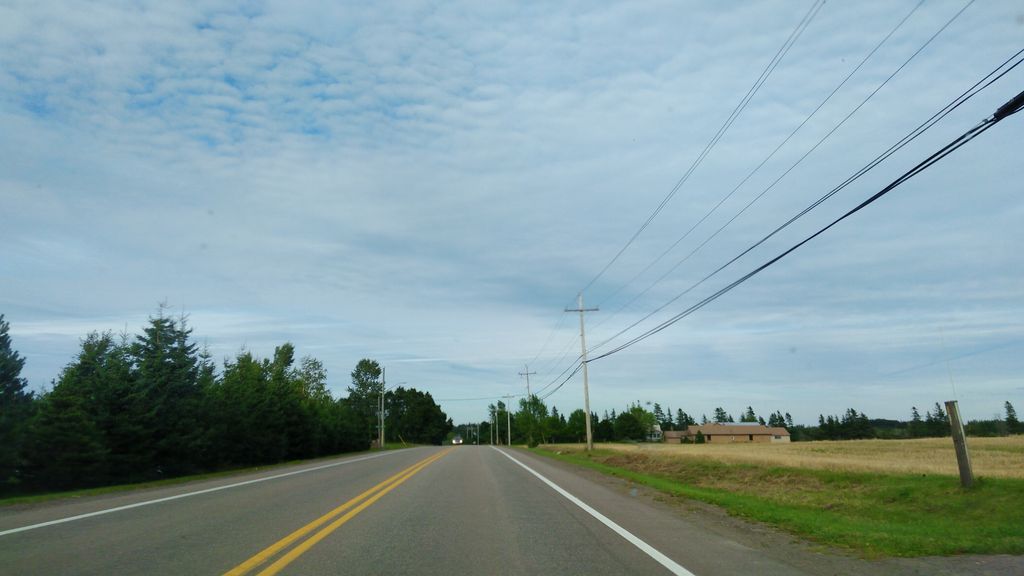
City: charlottetown